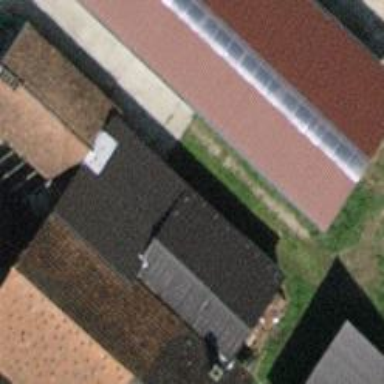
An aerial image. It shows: View of roof of building.